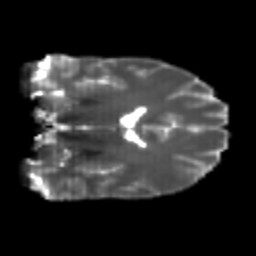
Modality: T2w
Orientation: coronal
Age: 20
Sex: male
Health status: healthy
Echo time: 0.074 s